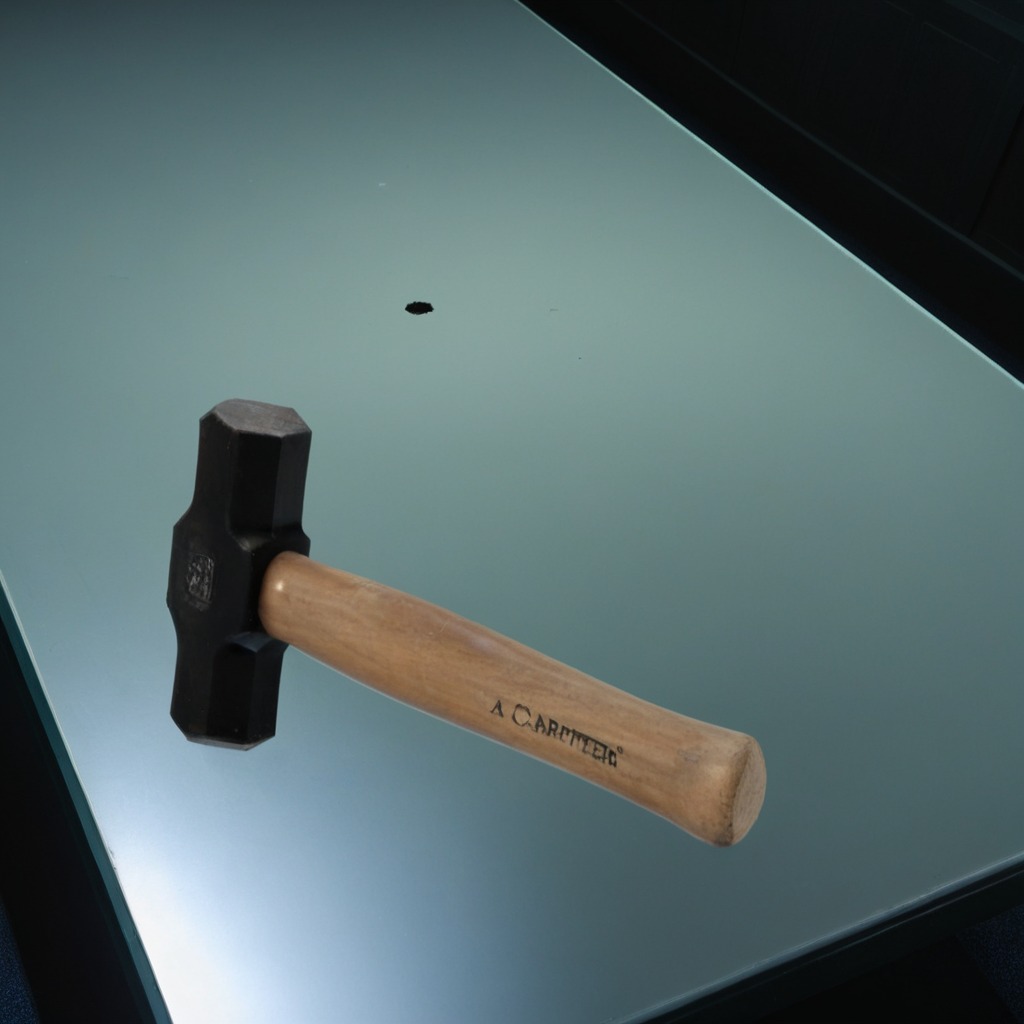
A hammer is lying on a clean empty table in a railway signal maintenance room lit by harsh overhead fluorescents photorealistic surface textures crisp shadows high dynamic range